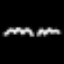
Label: squiggle